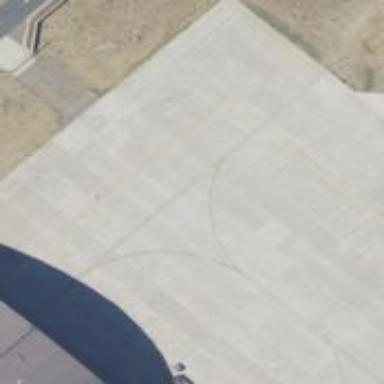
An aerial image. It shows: View of taxiway at the airport.